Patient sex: M
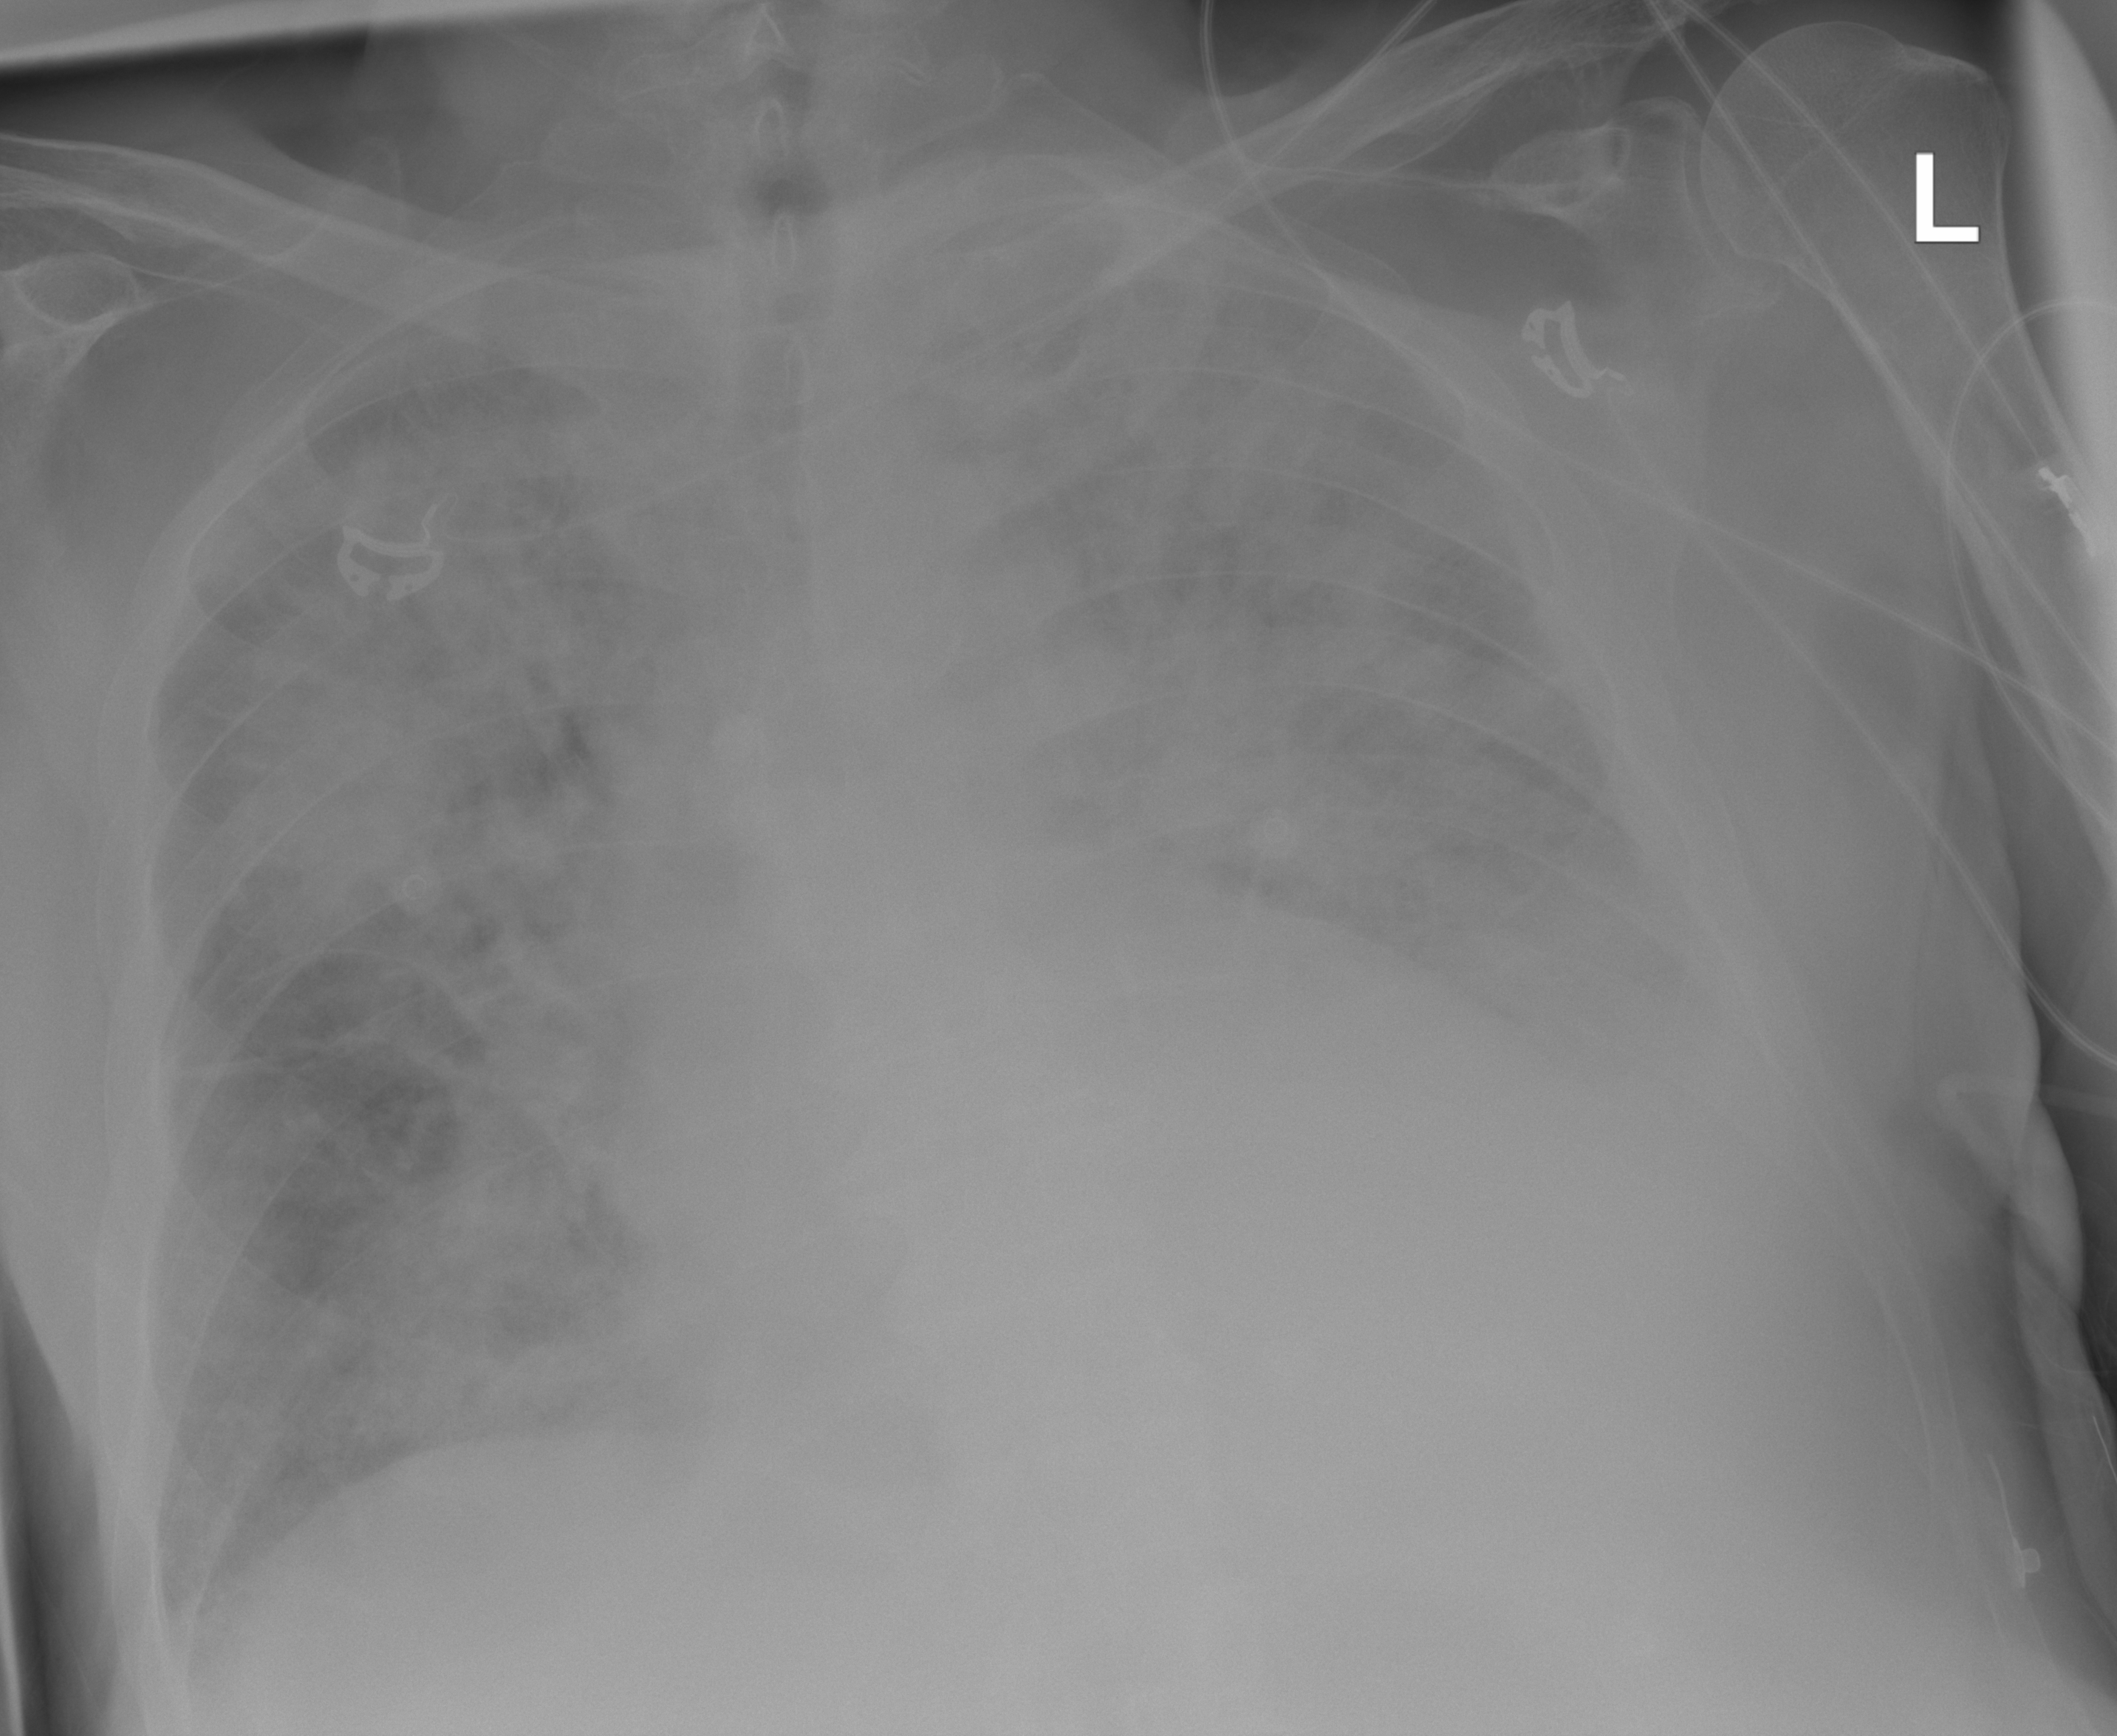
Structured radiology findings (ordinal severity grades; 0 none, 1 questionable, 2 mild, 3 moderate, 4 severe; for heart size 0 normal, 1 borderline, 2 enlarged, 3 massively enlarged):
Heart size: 1
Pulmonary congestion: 1
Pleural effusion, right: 0
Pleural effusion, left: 3
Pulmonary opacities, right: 3
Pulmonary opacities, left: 3
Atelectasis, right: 2
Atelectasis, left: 3